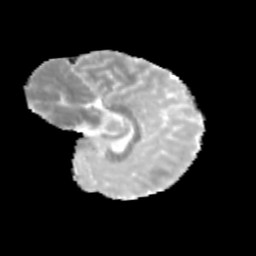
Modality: MD
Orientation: sagittal
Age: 11
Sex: female
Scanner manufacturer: siemens
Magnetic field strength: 3 T
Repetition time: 3.8 s
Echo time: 0.07 s